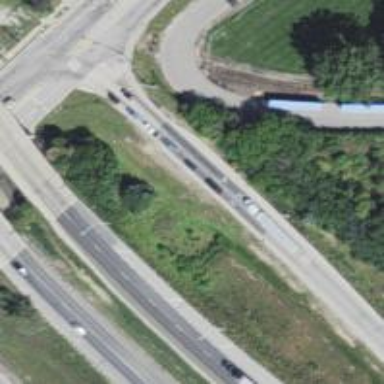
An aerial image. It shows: Trunk link highway.